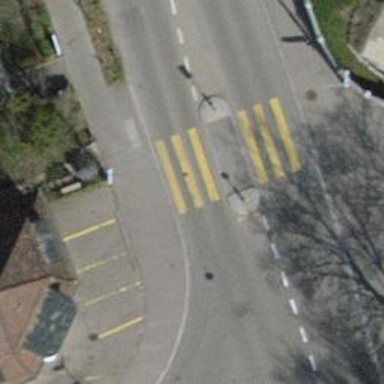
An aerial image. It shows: Marked pedestrian crossing with zebra designation and central island.